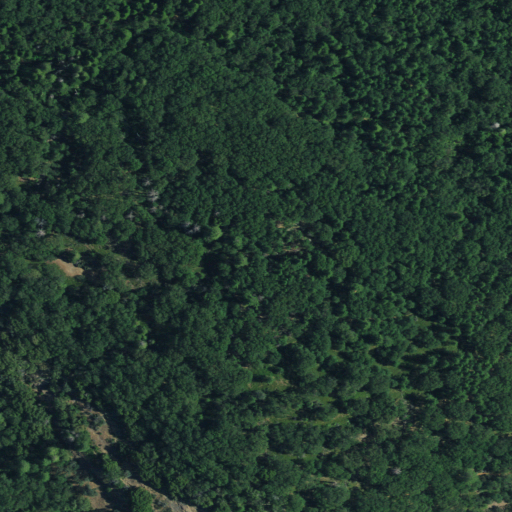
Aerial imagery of mountain in California named Round Mountain containing evergreen forest, mixed forest, and deciduous forest